Field crop: maize
Growth stage: 2
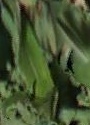
Species: maize